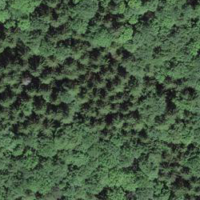
EUNIS habitat code: 44
Species observed at this site:
Daphne laureola